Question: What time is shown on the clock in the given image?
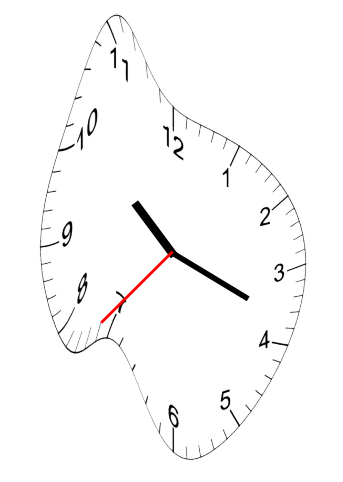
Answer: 10:18:37